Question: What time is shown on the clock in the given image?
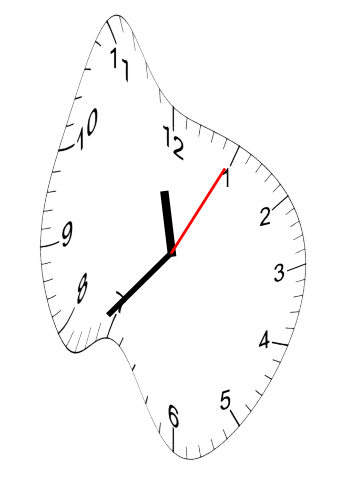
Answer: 11:37:05